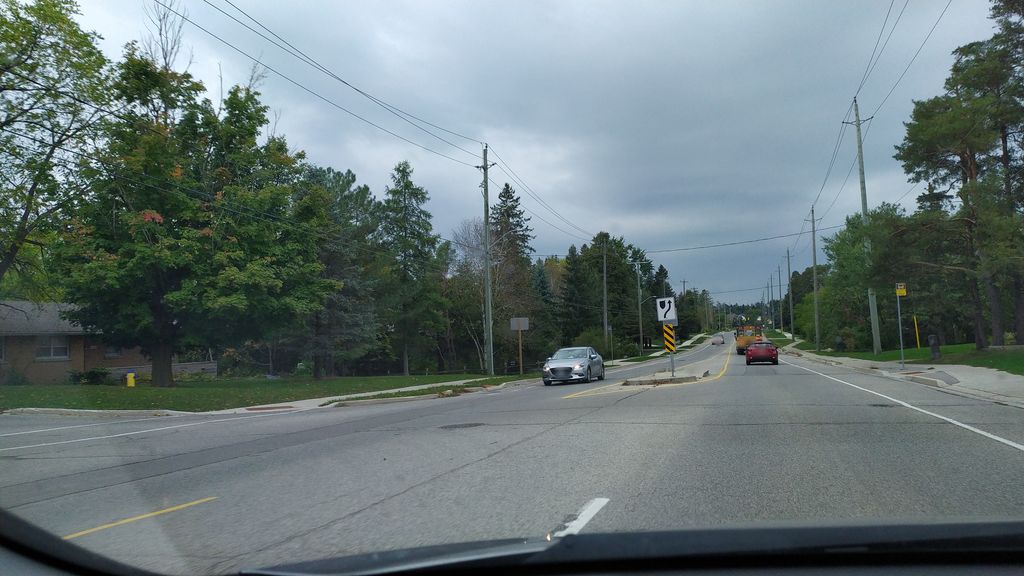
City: kitchener-waterloo